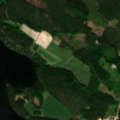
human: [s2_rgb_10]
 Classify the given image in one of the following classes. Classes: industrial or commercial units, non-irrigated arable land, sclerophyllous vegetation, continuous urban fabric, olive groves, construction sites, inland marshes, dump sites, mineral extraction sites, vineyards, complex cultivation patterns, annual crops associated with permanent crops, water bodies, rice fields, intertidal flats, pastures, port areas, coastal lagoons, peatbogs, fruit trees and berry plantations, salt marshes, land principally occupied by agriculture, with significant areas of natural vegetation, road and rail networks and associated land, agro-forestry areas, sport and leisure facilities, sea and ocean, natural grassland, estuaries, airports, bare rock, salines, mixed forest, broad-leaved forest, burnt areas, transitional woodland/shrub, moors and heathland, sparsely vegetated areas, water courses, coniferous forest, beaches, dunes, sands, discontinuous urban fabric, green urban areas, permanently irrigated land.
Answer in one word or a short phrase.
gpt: coniferous forest, mixed forest, water bodies